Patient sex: M
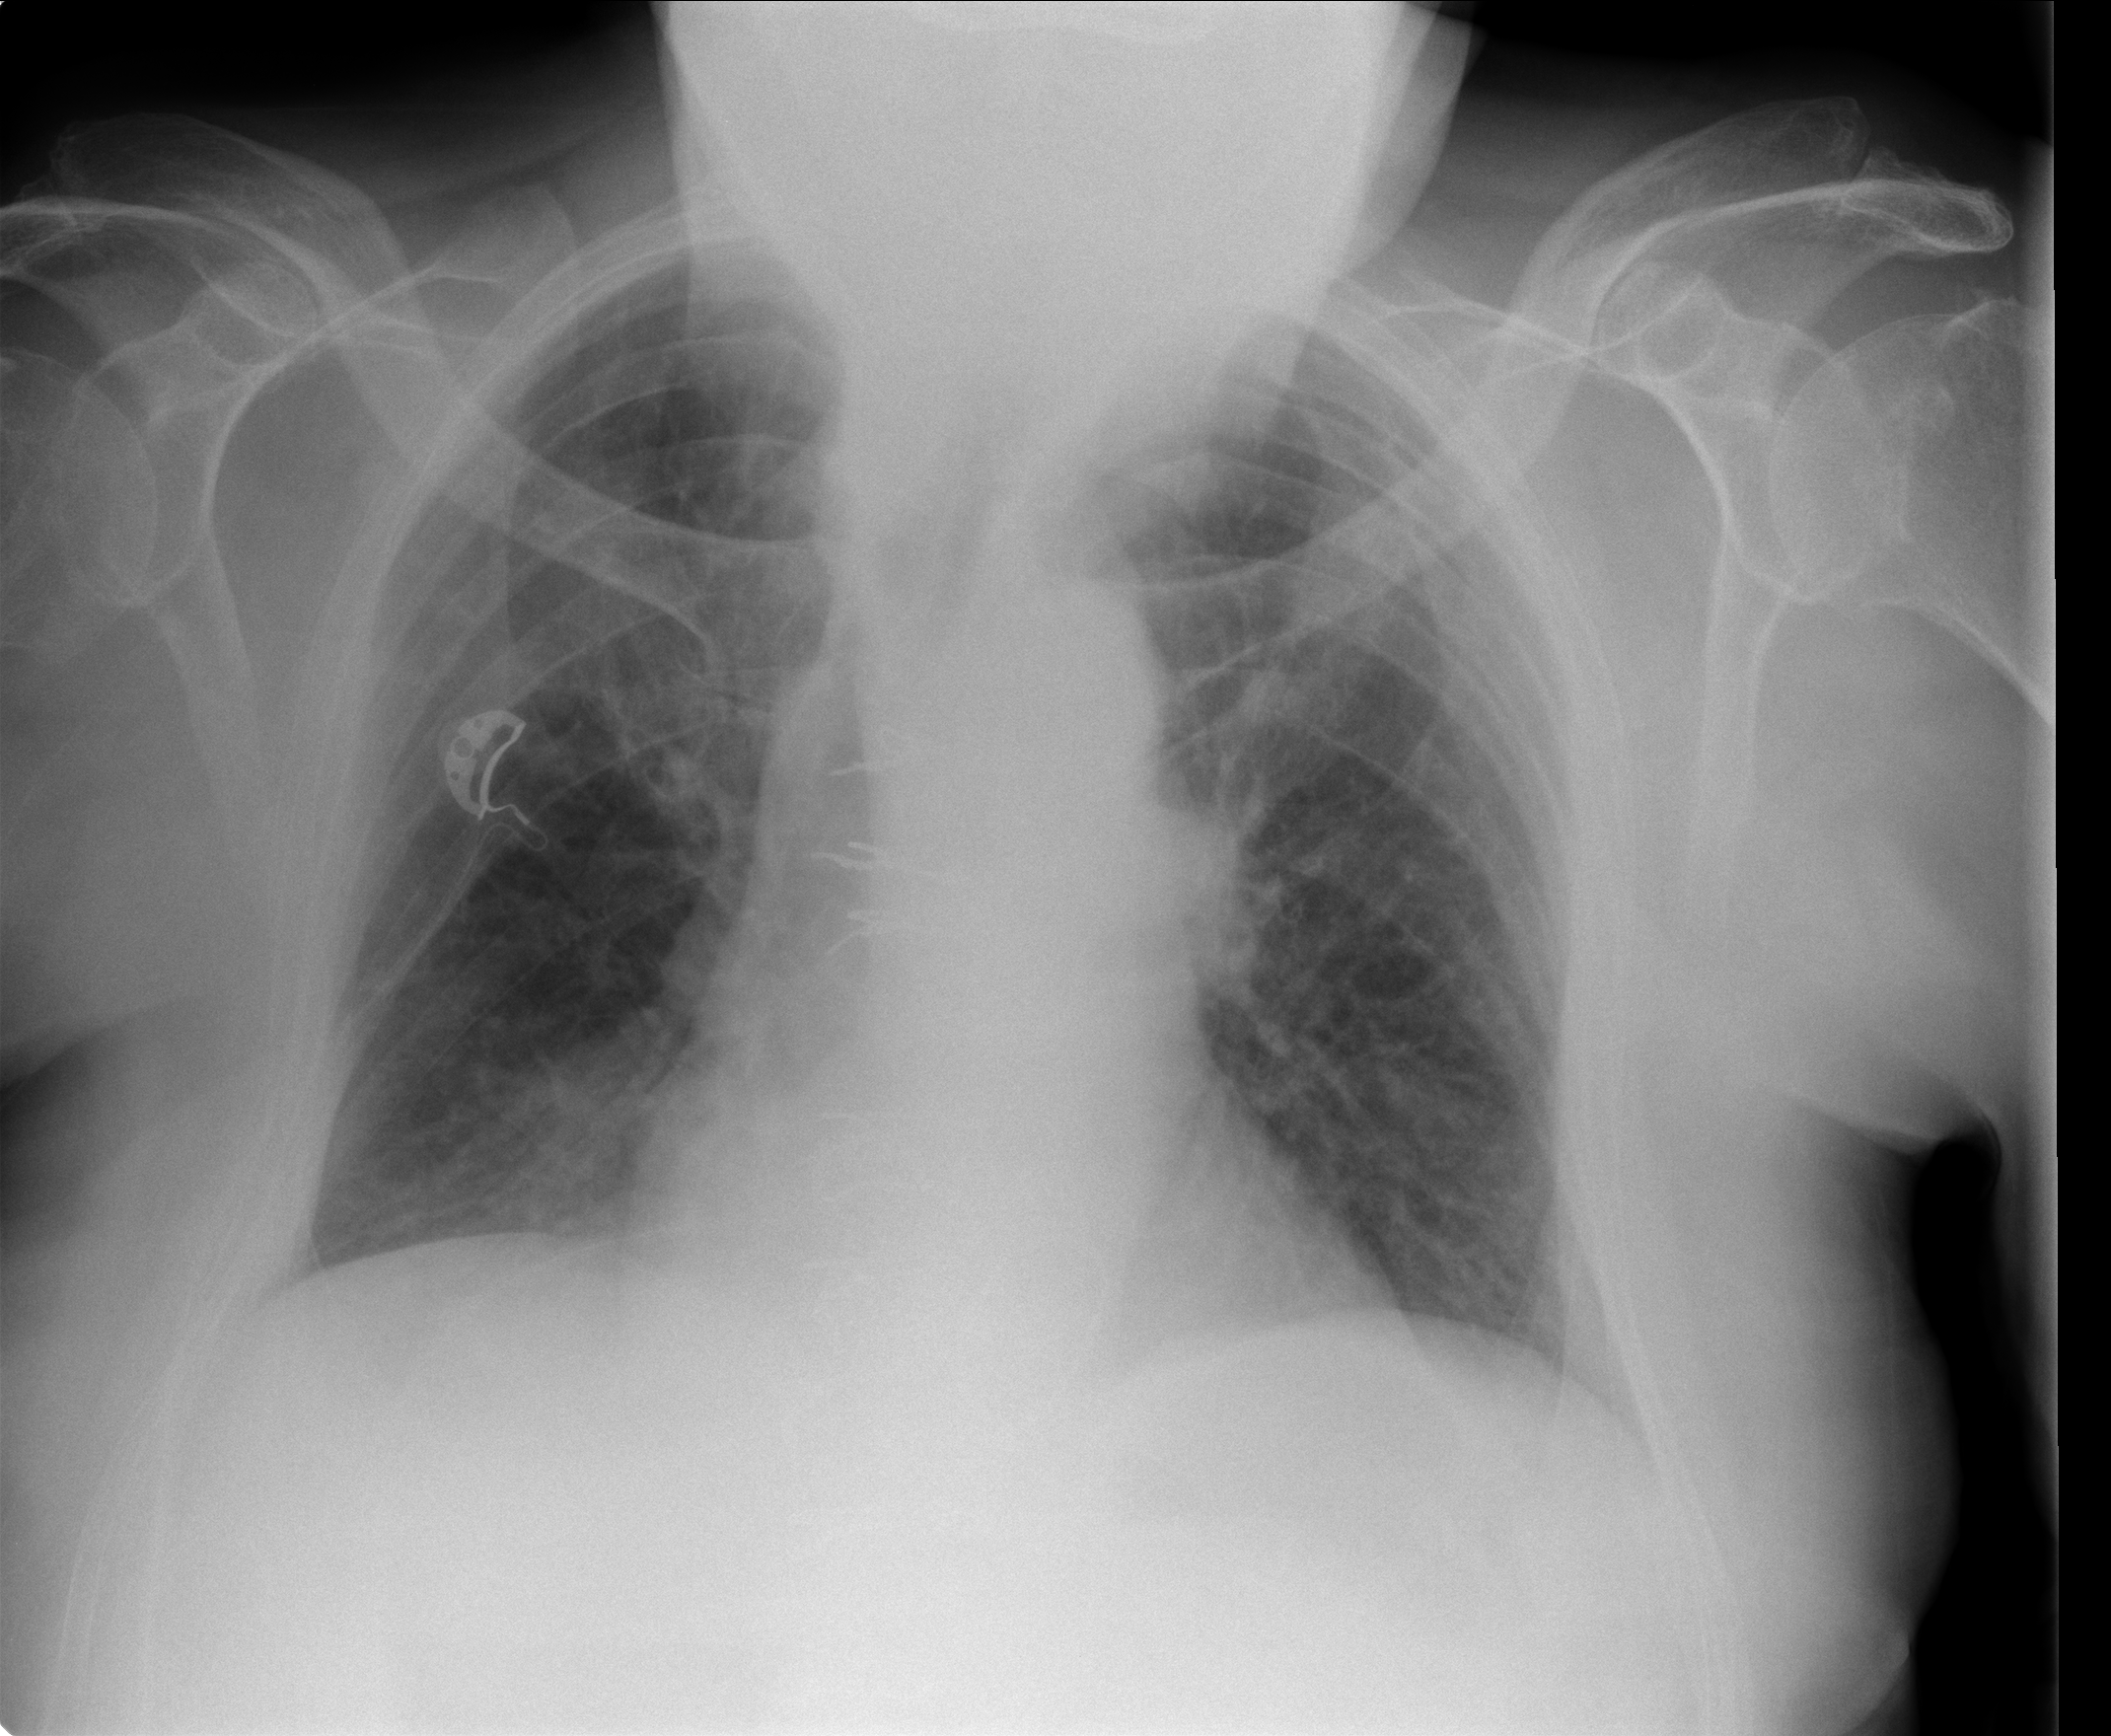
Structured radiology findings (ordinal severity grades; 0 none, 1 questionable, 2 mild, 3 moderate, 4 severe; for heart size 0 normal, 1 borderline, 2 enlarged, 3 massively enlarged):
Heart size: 1
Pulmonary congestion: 3
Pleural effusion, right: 0
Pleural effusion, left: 0
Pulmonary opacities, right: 2
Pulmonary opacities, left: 2
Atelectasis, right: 2
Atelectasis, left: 0